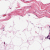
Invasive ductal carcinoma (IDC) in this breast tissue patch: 0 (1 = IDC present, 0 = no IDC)